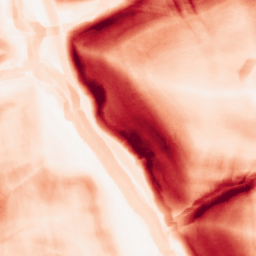
Category: morphological
Decomposition family: morphological_square
Decomposition parameters: operation: gradient
size: 10
Upsampling method: fft_zeropad
Upsampling parameters: scale: 4
Upsampling scale: 4